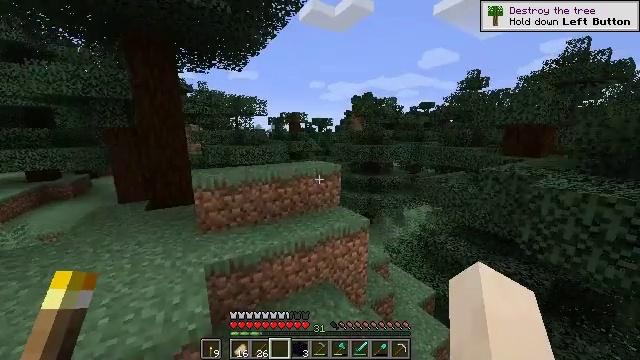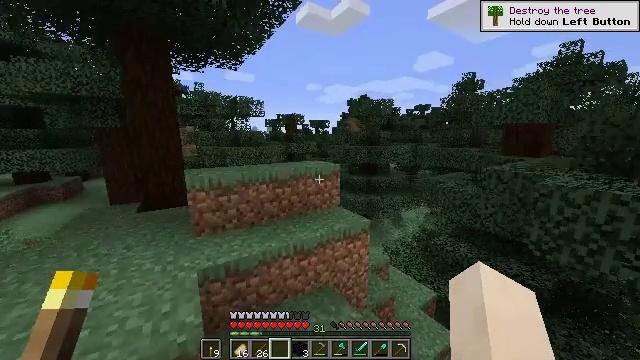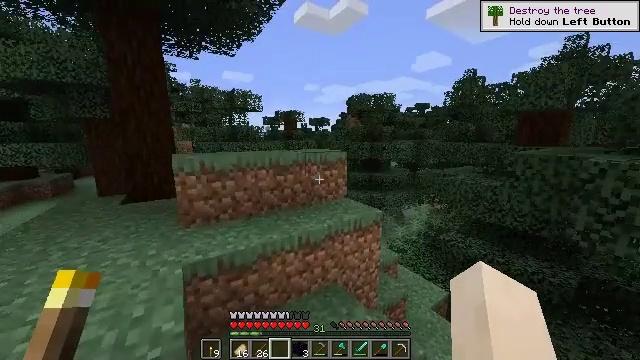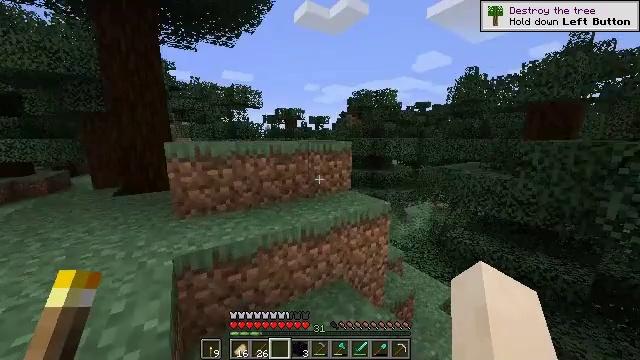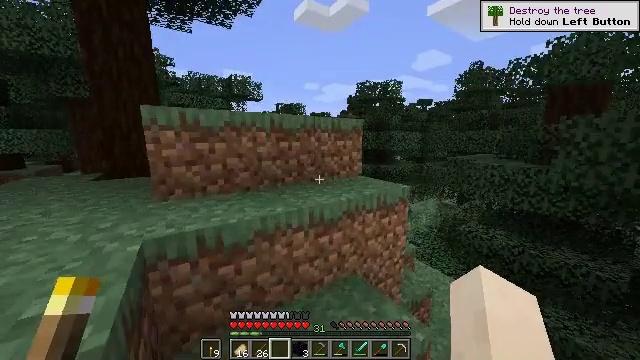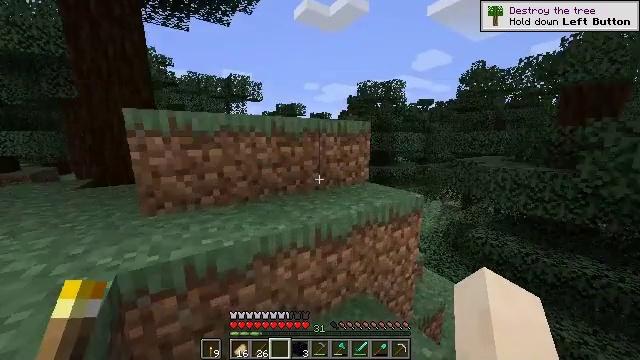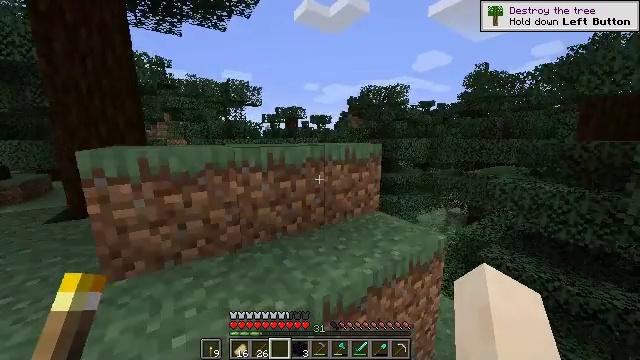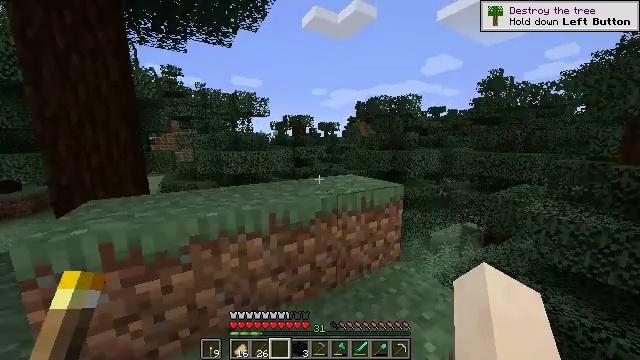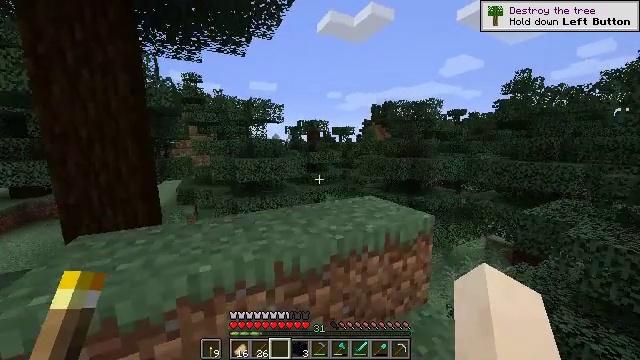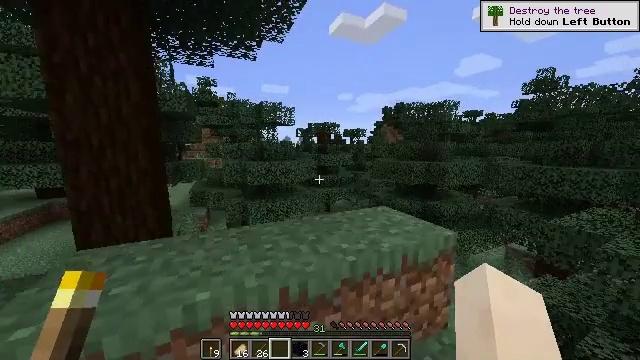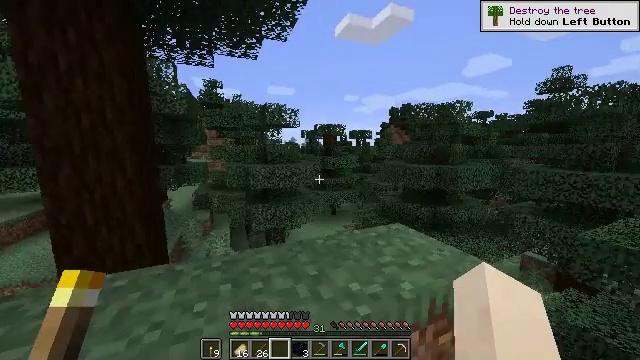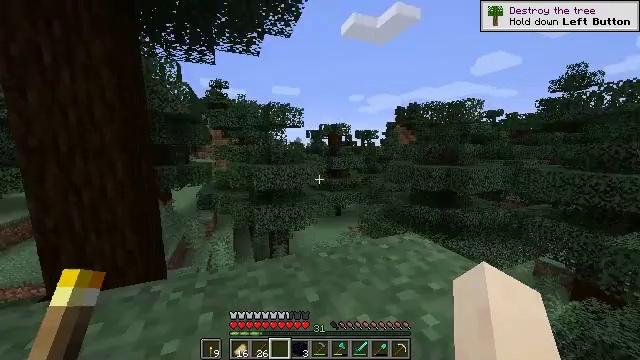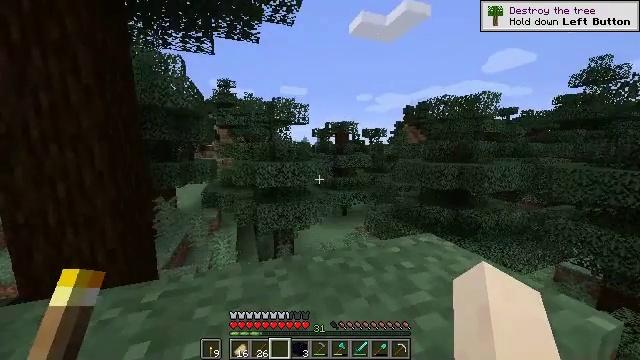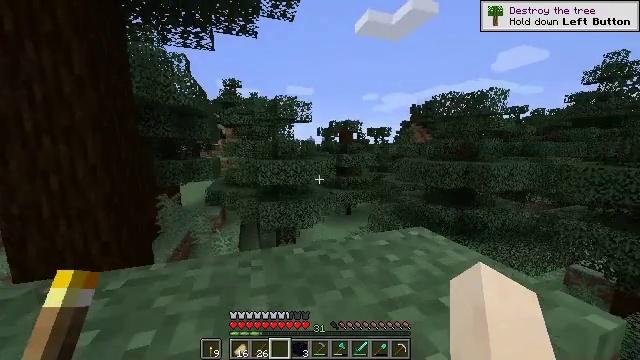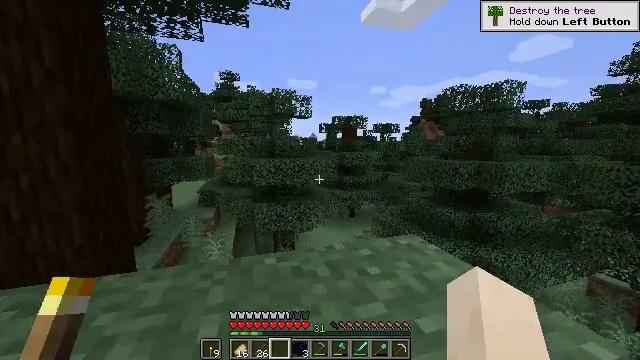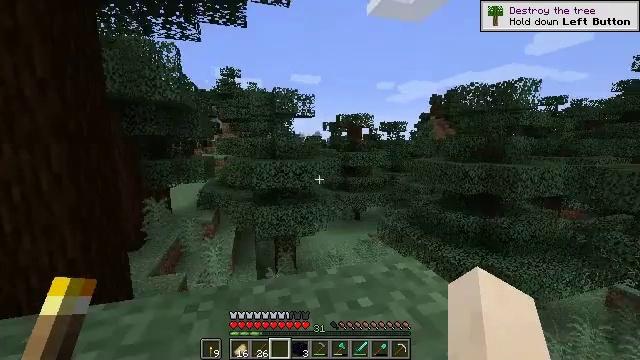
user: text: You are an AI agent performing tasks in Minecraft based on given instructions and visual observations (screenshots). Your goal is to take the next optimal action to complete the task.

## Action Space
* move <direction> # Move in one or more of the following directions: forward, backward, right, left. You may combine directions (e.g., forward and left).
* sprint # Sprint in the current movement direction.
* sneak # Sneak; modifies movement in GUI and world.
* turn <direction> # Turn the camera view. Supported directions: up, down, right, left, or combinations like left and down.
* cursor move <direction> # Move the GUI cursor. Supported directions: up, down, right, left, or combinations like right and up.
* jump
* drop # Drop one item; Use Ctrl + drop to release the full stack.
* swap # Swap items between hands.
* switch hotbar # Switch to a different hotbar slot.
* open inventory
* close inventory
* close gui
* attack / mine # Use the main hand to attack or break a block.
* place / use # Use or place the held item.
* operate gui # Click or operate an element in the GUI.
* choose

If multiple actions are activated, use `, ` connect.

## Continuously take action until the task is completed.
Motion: motion action
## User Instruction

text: Harvest the large fern for decoration.
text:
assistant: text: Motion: move forward, jump
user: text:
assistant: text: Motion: move forward, jump
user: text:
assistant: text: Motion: move forward, jump
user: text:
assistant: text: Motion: move forward, jump
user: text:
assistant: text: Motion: move forward, jump
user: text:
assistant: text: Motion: move forward, jump
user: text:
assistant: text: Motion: move forward, sprint, turn left and up, jump
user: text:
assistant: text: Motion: move forward, sprint, turn left, jump
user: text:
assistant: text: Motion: move forward, sprint, turn left, jump
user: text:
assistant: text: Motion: move forward, sprint, turn left, jump
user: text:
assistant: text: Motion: move forward, sprint, turn left, jump
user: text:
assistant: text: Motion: move forward, sprint, turn left, jump
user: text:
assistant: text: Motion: move forward, sprint, turn left, jump
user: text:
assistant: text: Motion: move forward, jump
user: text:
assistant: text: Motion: move forward, turn left, jump
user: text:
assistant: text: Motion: move forward, turn left, jump
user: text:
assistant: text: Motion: move forward, turn left, jump
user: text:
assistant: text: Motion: move forward, turn left and down, jump
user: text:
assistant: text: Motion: move forward, turn left and down, jump
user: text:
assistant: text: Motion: move forward, sprint, turn left and down, jump
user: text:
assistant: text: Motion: move forward, sprint, turn left and down, jump
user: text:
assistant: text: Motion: move forward, sprint, turn left and down, jump
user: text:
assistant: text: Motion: move forward, sprint, turn left and down, jump
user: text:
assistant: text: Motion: move forward, turn left and down, jump
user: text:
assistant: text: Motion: move forward, turn left and down, jump
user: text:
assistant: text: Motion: move forward, turn down, jump
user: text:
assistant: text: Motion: move forward, turn down
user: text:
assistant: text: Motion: move forward, turn down
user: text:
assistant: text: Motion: move forward, turn down
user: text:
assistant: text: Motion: move forward, turn down